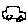
Label: car